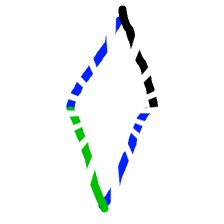
Shape: rhombus